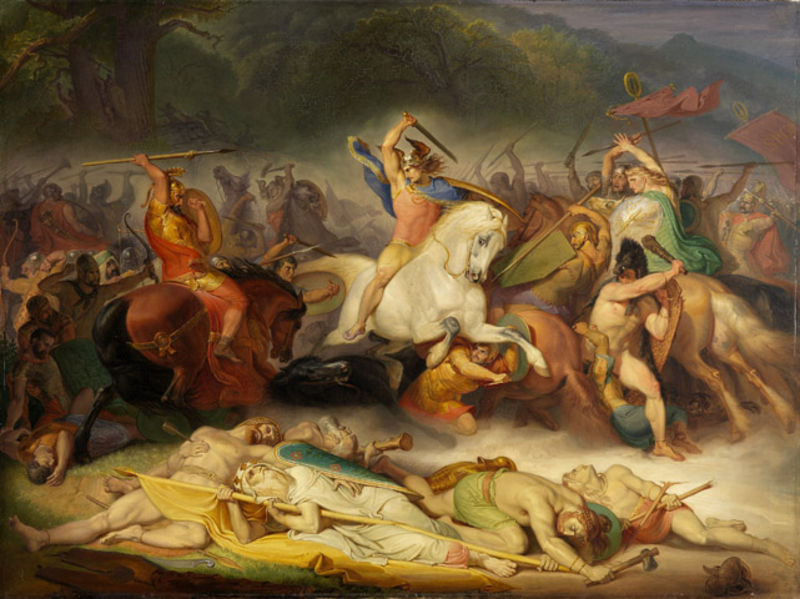
Titel: Die Hermannsschlacht im Teutoburger Wald
Künstler: Wilhelm Lindenschmit
Standort: Karlsruhe
Institution: Staatliche Kunsthalle Karlsruhe
Schlagwörter: angriff, baum, berg, blau, dunkel, flügel, gemälde, haut, held, himmel, kampf, kämpfer, körper, mann, nackt, schatten, umhang, weiß, wolken, bäume, frauen, gelb, grün, landschaft, menschen, abend, bewegung, bunt, hell, licht, männer, schwarz, szene, gras, rot, tuch, wiese, malerei, alt, bart, alte, barock, geschichte, tod, tot, horizont, hügel, natur, sonne, stoff, renaissance, wald, pferd, pferde, reiter, chaos, mähne, reiten, ritt, schwanz, schweif, liegen, bogen, fahnen, fahne, flagge, berge, farben, banner, flattern, gewalt, krieg, schlacht, wehen, lanze, soldaten, kraft, woken, deutsch, verderben, schild, antike, burg, religion, schilder, schwert, schwerter, streit, säbel, waffen, gemetzel, leichen, schlag, tote, verletzt, verletzte, waffe, dynamik, getümmel, helm, ritter, heer, kämpfen, rüstung, schimmel, sieg, hufen, römer, helme, fuchs, sterben, axt, ross, griechen, götter, niederlage, pfer, dramatisch, mythos, dolch, dramatik, amazonen, krieger, getötet, griechenland, lanzen, eiche, feldherr, opfer, speer, speere, fresko, töten, eichen, rösser, posaune, beil, flügelhelm, gefallene, keule, schlagen, pfeil, mythen, perser, schlachtfeld, standarte, heroen, ebenen, zweikampf, schilde, trompete, standarten, sagen, druide, cornelius, alexander, schert, achilles, germanen, äxte, alexander der grosse, keulen, hermann, unterdrückung, achill, schalcht, erschlagene, teutoburger wald, arminius, gallier, soldatne, langschild, umhanhg, grünrot, makedonen, shclag, farib, ax